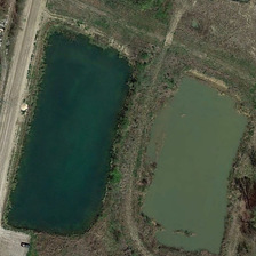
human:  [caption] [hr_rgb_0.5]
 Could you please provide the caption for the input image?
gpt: There are two ponds in this area. One on the left is blue and the other is gray.

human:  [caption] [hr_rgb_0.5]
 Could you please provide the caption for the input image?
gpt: There are two lakes in this area while the water on the left is blue and the water on the left is grey.

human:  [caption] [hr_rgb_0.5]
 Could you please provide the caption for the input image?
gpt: There are two ponds in this area while the water on the left is blu e and the water on the other is grey.

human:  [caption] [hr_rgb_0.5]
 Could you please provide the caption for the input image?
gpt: There are two ponds in this area, while the water on the left is blue and the other is water.

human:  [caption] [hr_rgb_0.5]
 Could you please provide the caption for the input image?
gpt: There are two blue and gray ponds on the left.